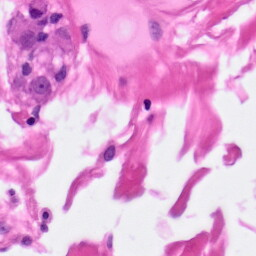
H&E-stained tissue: Pancreatic